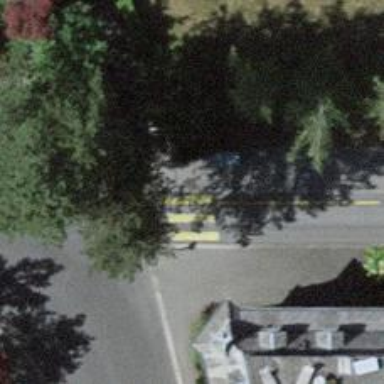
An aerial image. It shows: Kerb barrier.